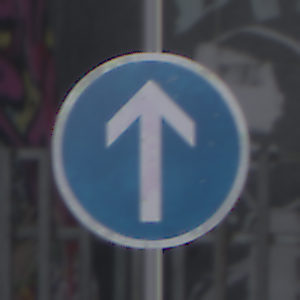
Verkehrszeichen: VorgeschriebeneFahrtrichtungGeradeaus
Umgebung: Roofed, Special
Tageszeit: Midday
Wetter: Overcast
Licht: Natural
Jahreszeit: NotSpecified
Kontrast: MediumContrast